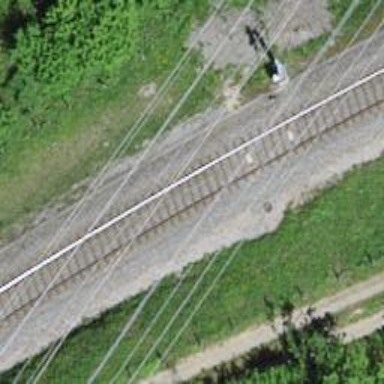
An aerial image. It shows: Single railway track with electrification through contact line.